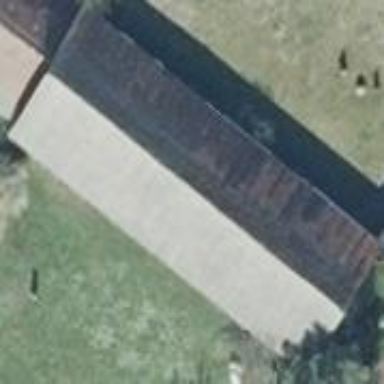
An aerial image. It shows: Rural barn.